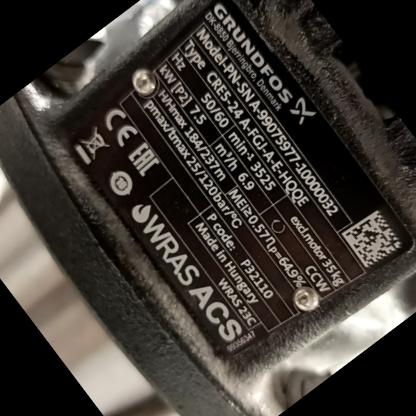
Klasa: tabliczka-znamionowa